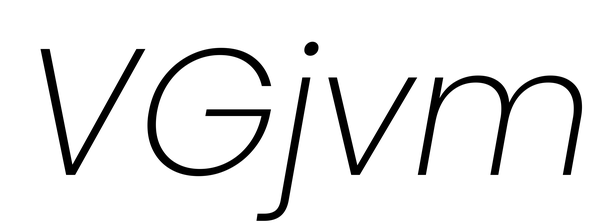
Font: Poppins-ExtraLightItalic